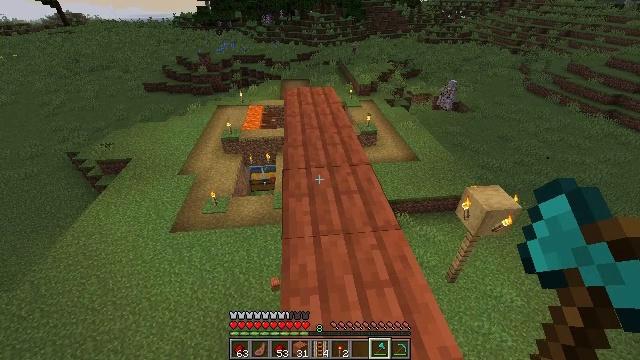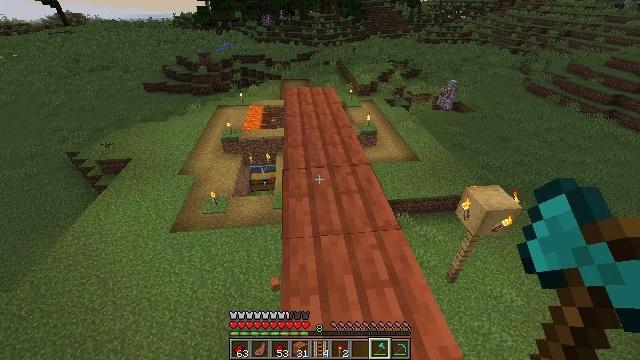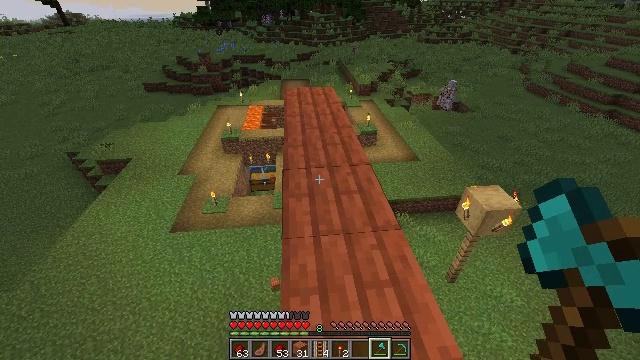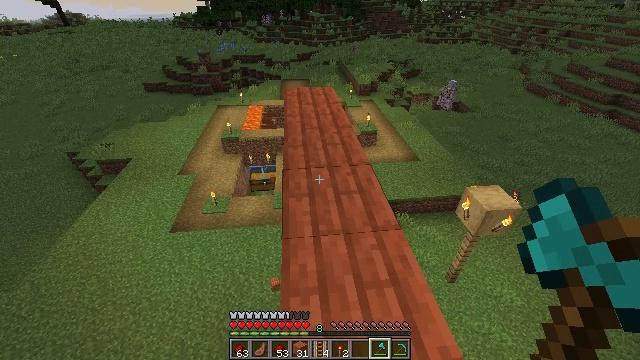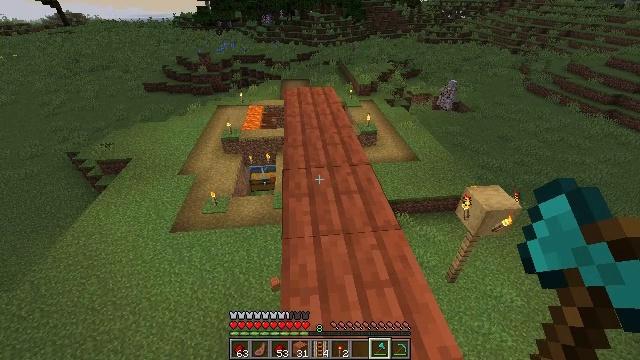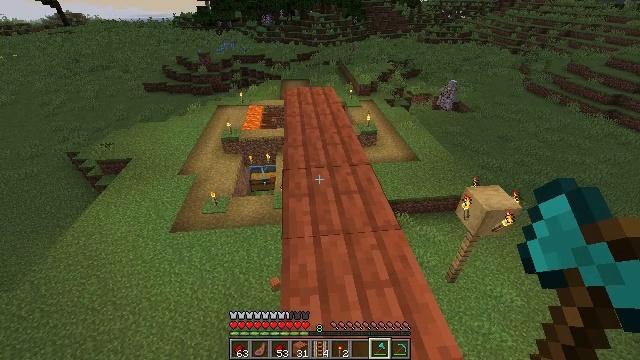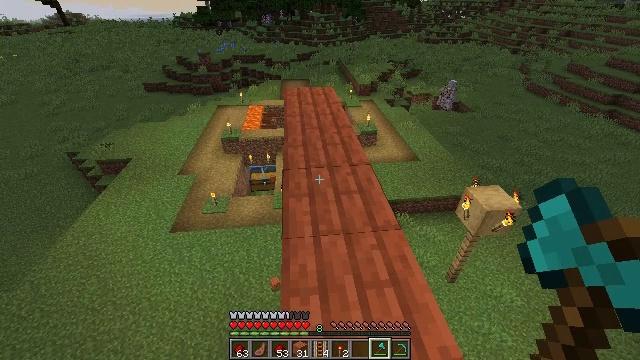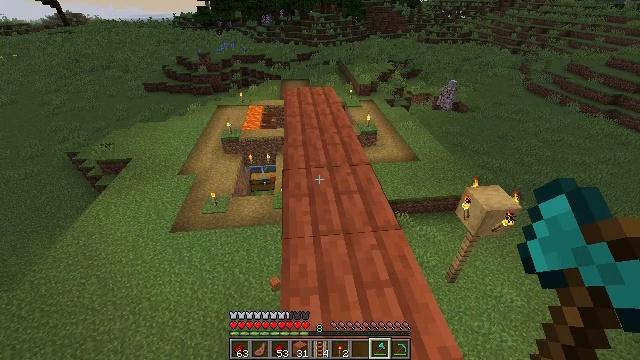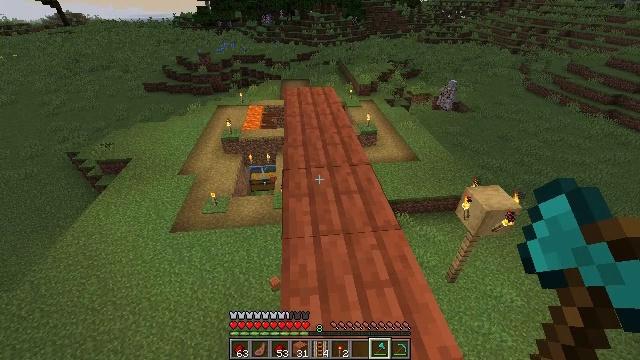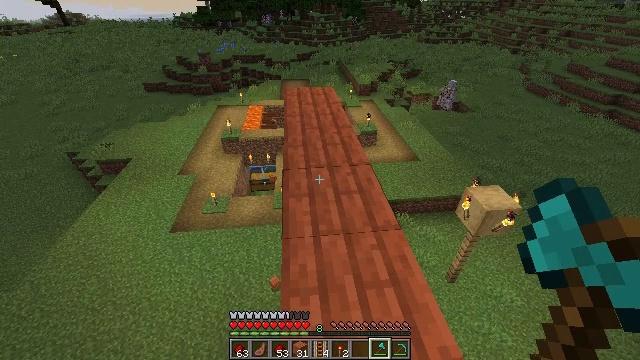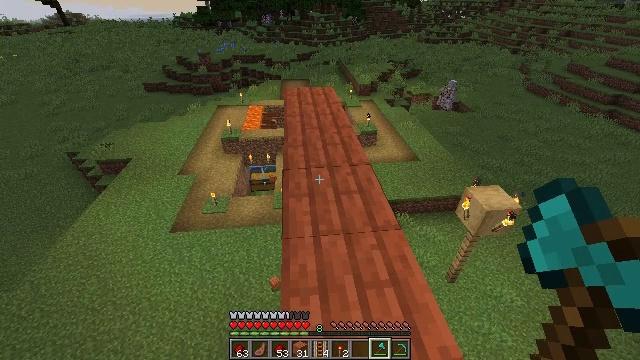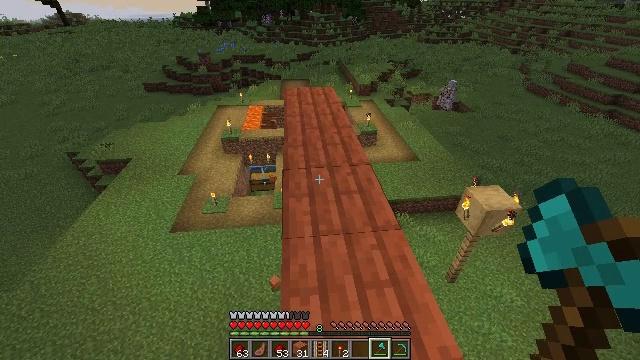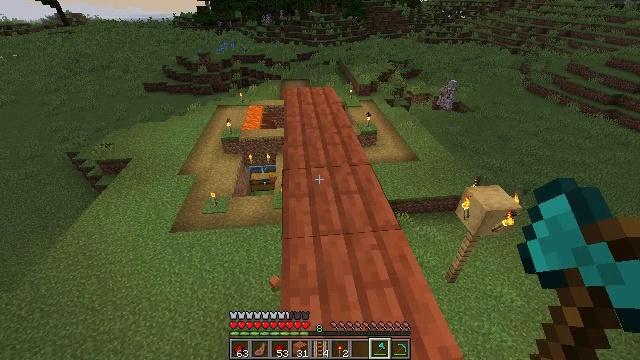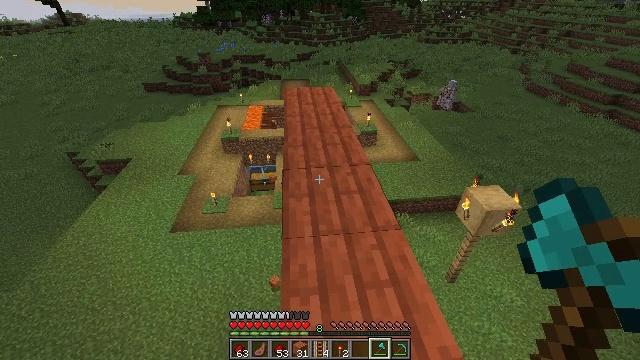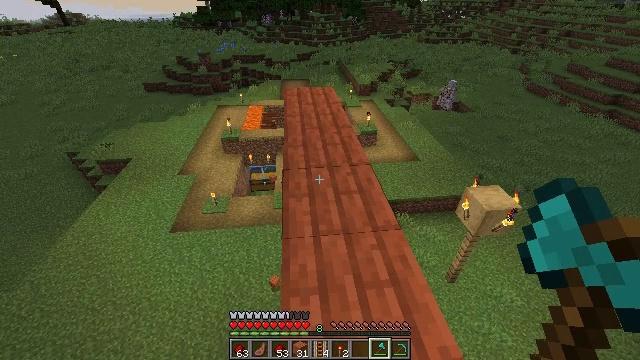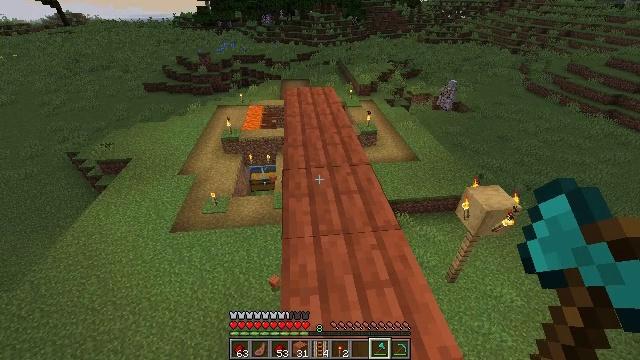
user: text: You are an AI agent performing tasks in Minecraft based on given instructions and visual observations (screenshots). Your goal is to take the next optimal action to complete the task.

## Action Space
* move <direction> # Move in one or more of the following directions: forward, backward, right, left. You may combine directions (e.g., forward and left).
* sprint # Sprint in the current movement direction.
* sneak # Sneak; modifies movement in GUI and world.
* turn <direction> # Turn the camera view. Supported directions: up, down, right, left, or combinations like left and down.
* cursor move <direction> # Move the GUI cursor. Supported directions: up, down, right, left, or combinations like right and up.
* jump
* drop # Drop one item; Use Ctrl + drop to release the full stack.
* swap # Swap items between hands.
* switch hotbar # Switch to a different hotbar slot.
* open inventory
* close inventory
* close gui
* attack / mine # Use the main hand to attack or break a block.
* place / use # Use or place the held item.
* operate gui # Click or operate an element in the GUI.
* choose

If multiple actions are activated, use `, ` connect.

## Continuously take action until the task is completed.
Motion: motion action
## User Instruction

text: Break the existing acacia planks.
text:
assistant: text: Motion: no_op
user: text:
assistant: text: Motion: no_op
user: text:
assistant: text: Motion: no_op
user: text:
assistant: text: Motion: no_op
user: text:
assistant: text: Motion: no_op
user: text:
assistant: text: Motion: no_op
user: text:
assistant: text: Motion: no_op
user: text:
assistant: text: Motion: no_op
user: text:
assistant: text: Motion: no_op
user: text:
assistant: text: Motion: no_op
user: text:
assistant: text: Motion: no_op
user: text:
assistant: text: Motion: no_op
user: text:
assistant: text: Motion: no_op
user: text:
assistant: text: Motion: no_op
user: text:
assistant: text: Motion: no_op
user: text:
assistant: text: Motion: no_op
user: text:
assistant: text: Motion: no_op
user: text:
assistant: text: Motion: no_op
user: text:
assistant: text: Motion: no_op
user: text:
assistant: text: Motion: no_op
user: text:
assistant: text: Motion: no_op
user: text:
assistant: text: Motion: no_op
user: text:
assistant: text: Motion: no_op
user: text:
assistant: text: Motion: no_op
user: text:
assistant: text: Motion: no_op
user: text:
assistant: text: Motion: no_op
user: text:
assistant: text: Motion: no_op
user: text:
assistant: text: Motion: no_op
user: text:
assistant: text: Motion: no_op
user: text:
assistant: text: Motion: no_op